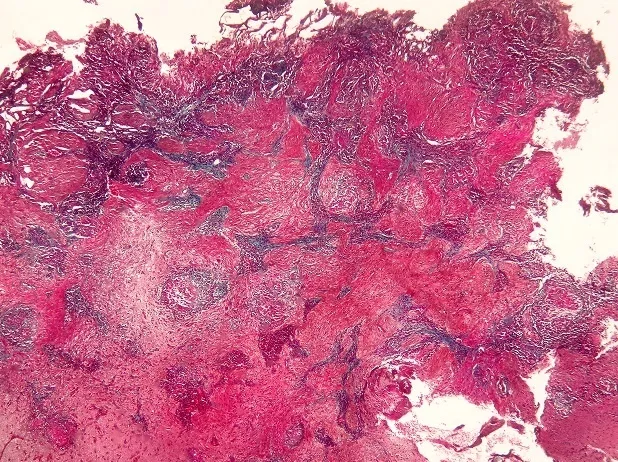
Masson trichrome staining highlighting Fibrosis surrouding granulomas (TM x 40).
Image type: pathology (masson_trichrome)